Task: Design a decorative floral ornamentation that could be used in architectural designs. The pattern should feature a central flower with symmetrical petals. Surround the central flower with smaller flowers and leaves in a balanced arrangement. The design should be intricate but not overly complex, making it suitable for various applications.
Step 1712:
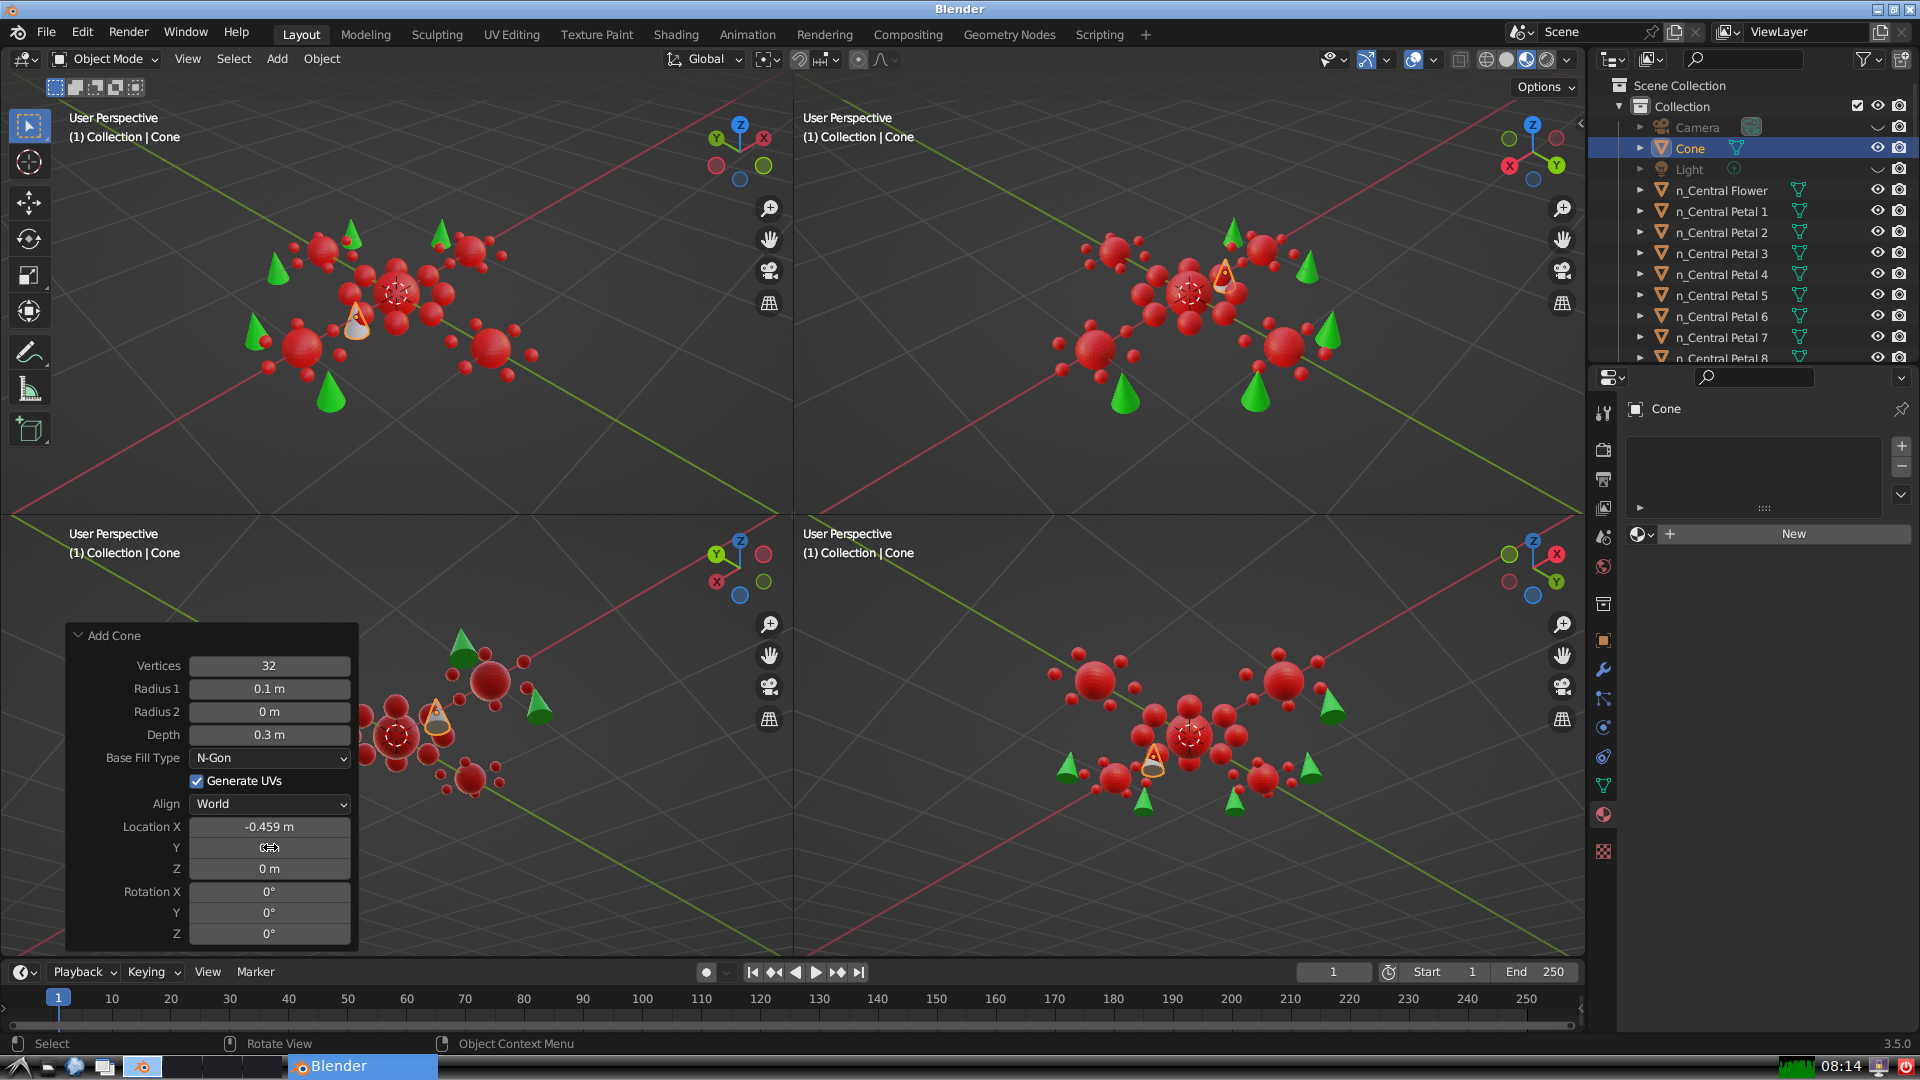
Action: click: no